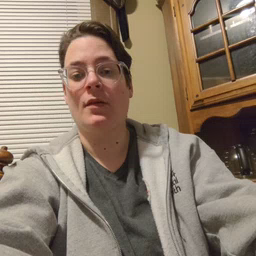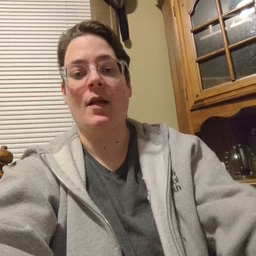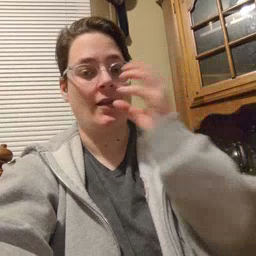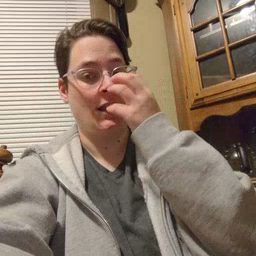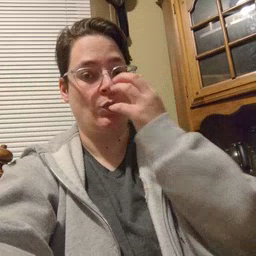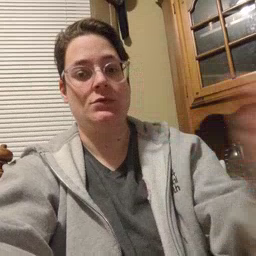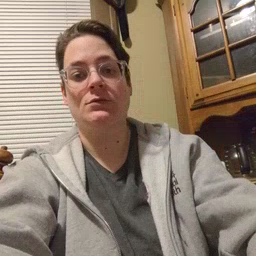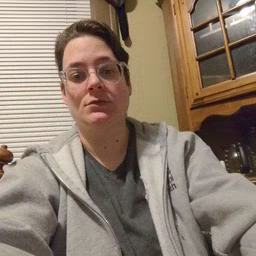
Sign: clown